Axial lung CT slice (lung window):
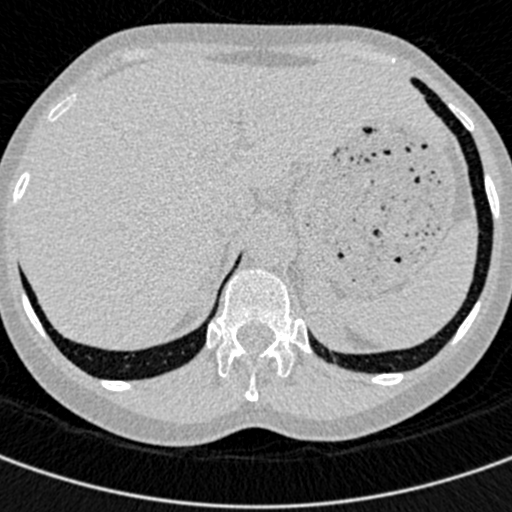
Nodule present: no